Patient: sex M, age 71
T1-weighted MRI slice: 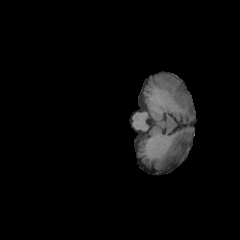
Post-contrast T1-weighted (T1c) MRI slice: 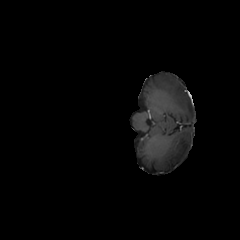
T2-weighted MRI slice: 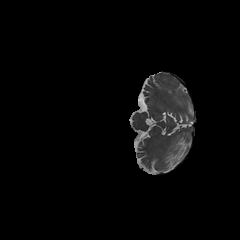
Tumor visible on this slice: no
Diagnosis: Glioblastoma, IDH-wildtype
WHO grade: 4